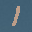
Label: 1